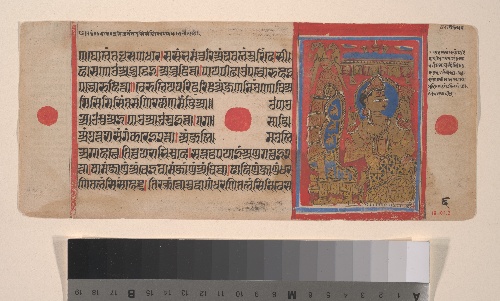
Date: 1461 (Samvat 1519)
Object type: Manuscript
Classification: Paintings
Medium: Ink, opaque watercolor, and gold on paper
Culture: India (Gujarat)
Dimensions: 4 3/8 x 10 1/8 in. (11.1 x 25.7 cm)
Department: Asian Art
Credit line: Rogers Fund, 1918
Accession year: 1918
Repository: Metropolitan Museum of Art, New York, NY